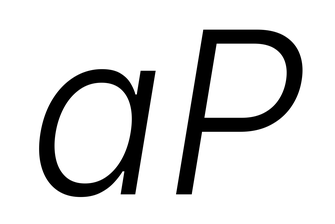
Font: Inter-Italic_Light_Italic